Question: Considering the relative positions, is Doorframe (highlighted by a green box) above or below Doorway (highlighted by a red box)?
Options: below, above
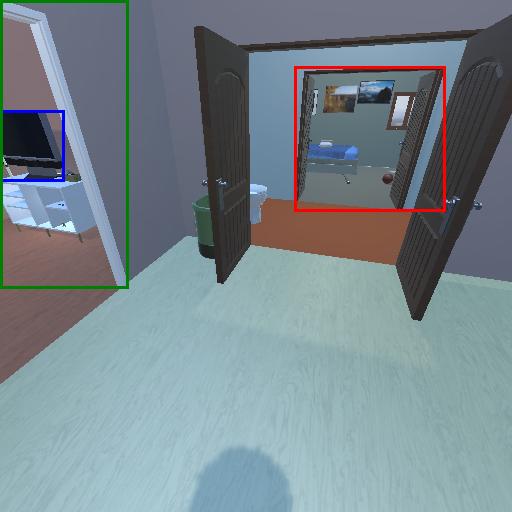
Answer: below